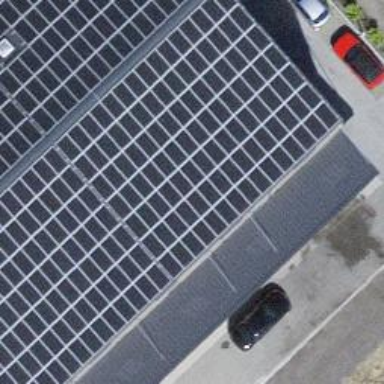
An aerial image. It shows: Solar power generator using photovoltaic panels.